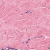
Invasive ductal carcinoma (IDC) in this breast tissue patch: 0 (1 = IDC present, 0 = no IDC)